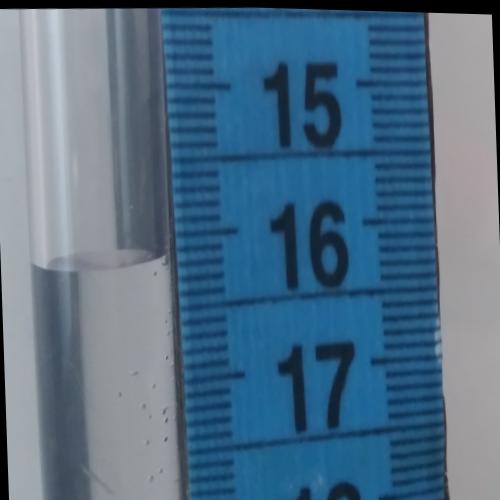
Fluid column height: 16.1 cm